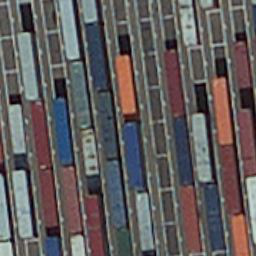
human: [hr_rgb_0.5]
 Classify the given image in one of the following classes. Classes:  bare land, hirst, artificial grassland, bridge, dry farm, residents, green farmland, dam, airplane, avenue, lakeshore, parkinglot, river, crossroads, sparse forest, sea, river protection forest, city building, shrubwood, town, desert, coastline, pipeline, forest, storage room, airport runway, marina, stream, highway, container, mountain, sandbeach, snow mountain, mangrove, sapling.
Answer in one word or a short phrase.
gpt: container